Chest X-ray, PA view. Patient: 56 years old, sex F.
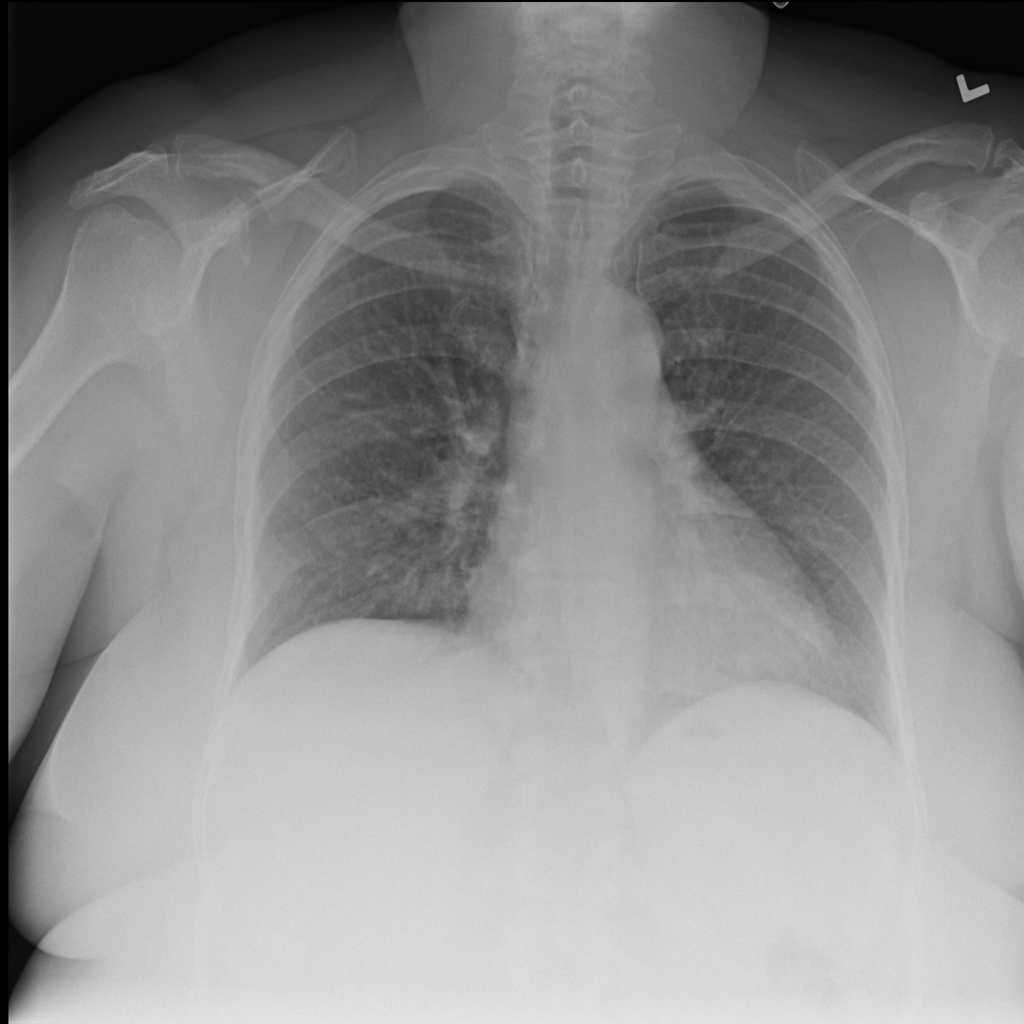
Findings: No Finding